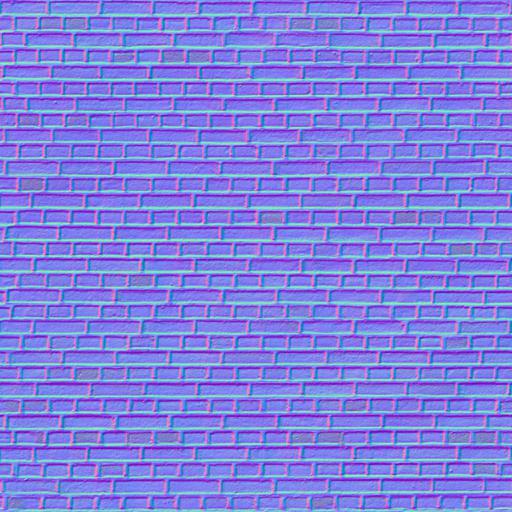
brick bricks modern red small wall